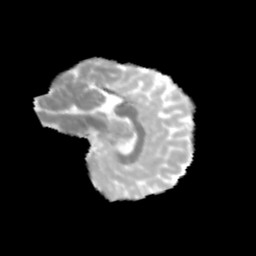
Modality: MD
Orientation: sagittal
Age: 11
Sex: male
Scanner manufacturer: siemens
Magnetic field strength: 3 T
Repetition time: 3.8 s
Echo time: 0.07 s